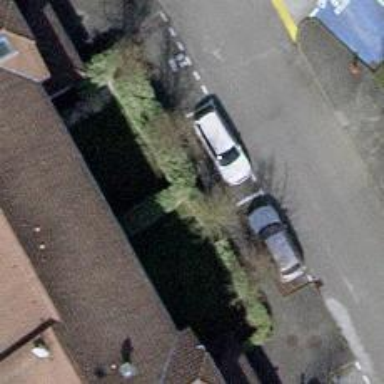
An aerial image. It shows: Hedge barrier composed of evergreen leaves.